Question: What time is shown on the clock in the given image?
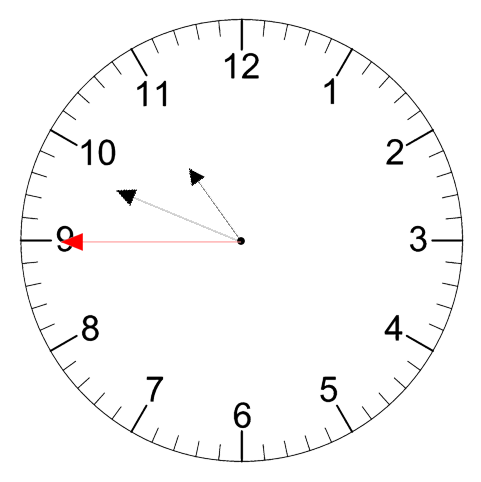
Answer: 10:48:45